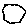
Label: hexagon